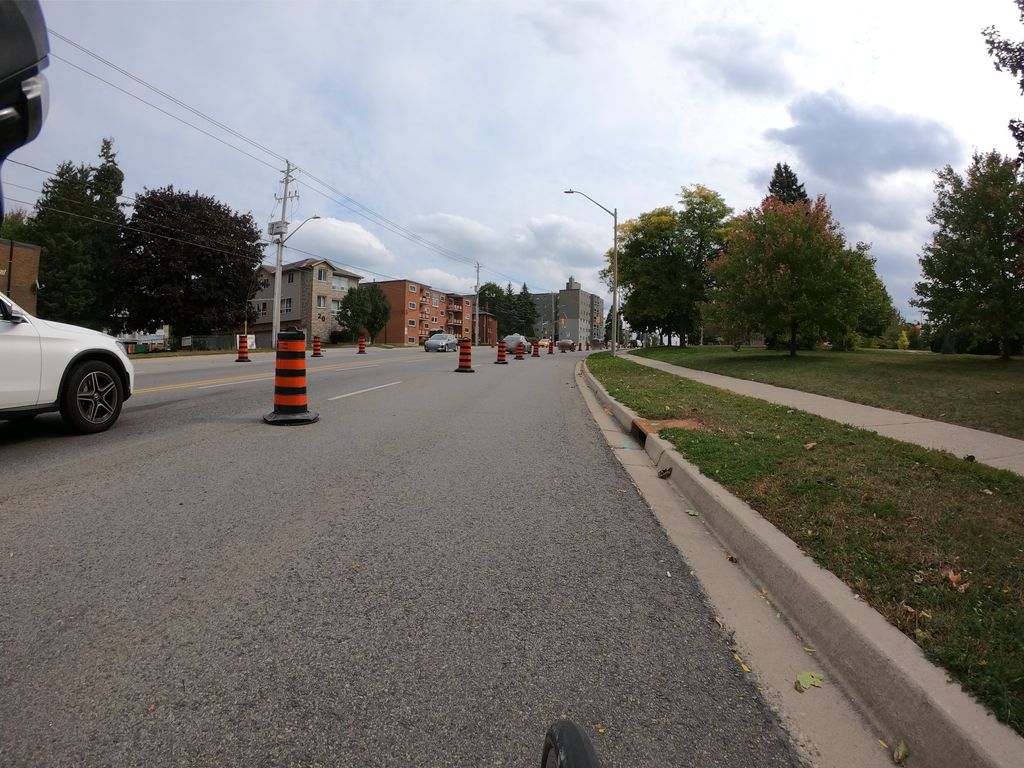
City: kitchener-waterloo